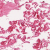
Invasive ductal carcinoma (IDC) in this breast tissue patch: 0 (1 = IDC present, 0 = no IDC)